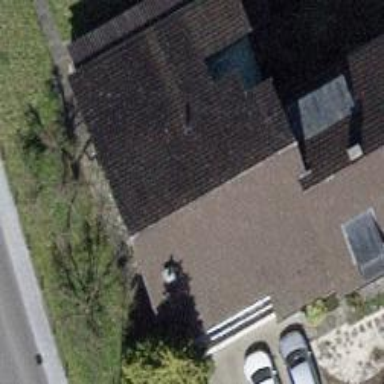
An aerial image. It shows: Semidetached house.